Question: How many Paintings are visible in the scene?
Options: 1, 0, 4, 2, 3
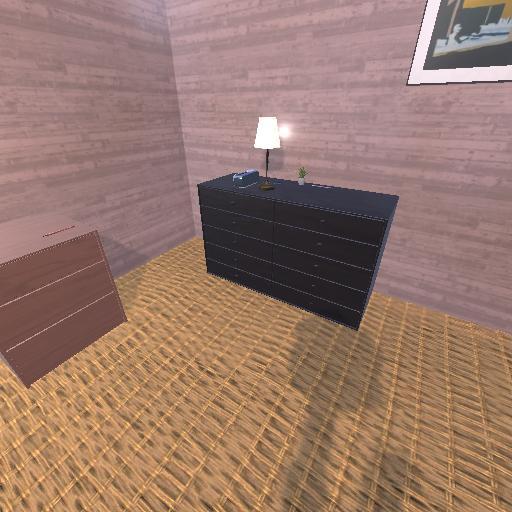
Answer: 1